Aerial crown-view tile of a tropical tree (Barro Colorado Island, Panama), acquired 20250124:
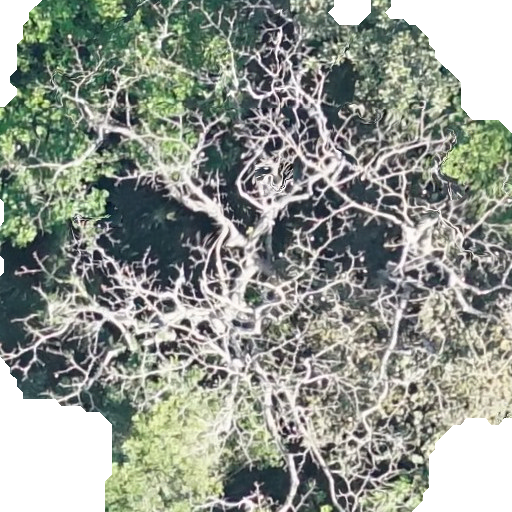
Species: Ceiba pentandra
GBIF accepted scientific name: Ceiba pentandra
Crown area: 388.734 m²